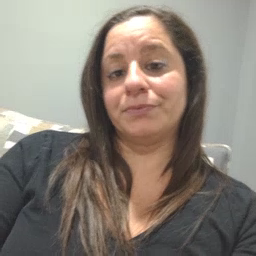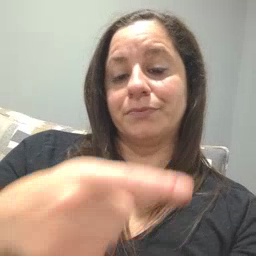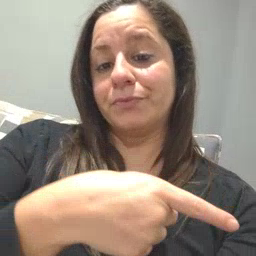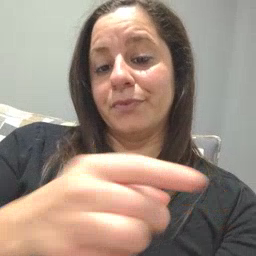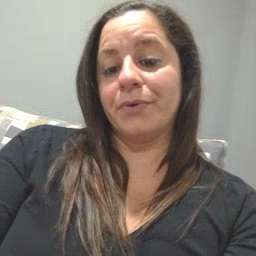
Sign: hesheit